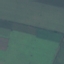
Land use / land cover class: AnnualCrop